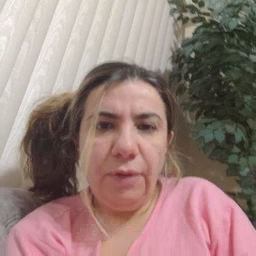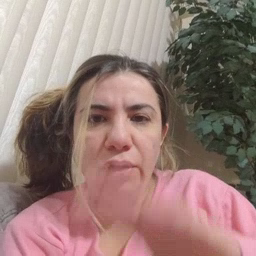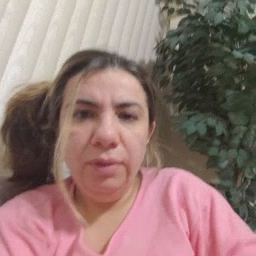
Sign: fall